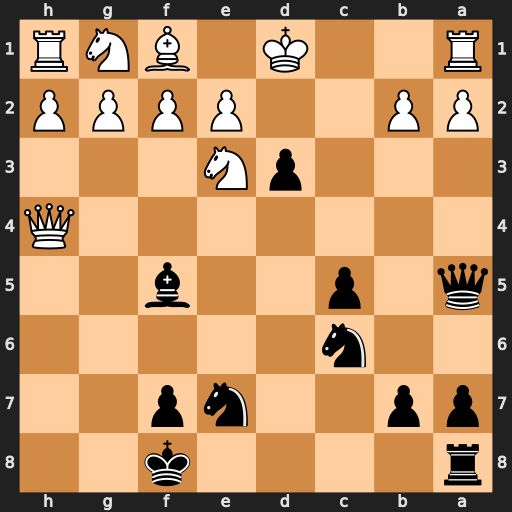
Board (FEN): r4k2/pp2np2/2n5/q1p2b2/7Q/3pN3/PP2PPPP/R2K1BNR
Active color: b
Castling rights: -
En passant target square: -
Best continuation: dxe2+ Kxe2 Nd4+ Kd1 Rd8